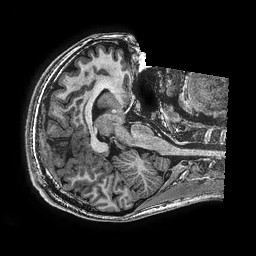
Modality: T1w
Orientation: axial
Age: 16
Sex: male
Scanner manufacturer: ge
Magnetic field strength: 3 T
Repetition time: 0.00766 s
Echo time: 0.003476 s